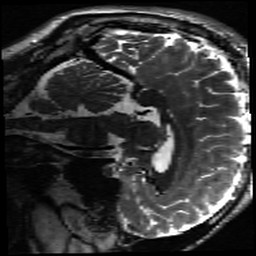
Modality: inplaneT2
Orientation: sagittal